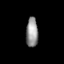
Tissue: prostate
Cell type: Epithelial cells
Senescence score: 0.331
Nuclear area (px): 347
Mean DAPI intensity: 146.994